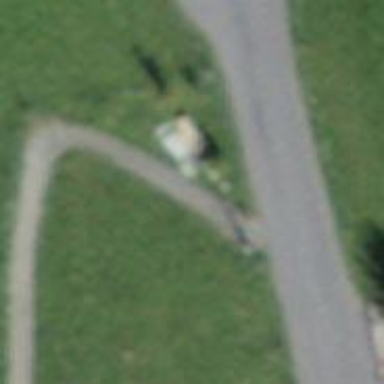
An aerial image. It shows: Bench.